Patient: sex F, age 34
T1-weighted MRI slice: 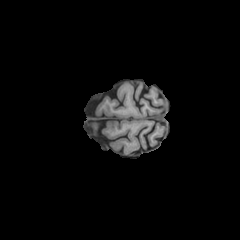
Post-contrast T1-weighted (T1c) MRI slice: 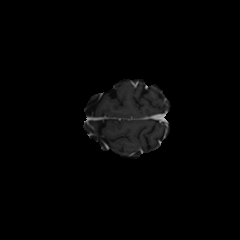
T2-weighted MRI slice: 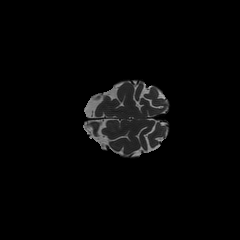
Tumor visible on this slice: no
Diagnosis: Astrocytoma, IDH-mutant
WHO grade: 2